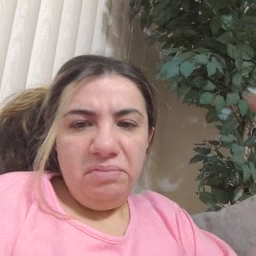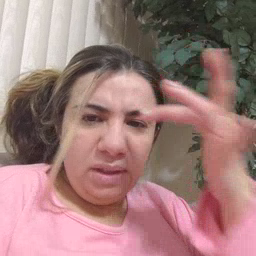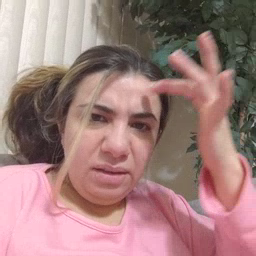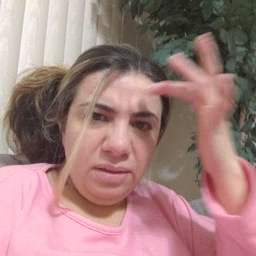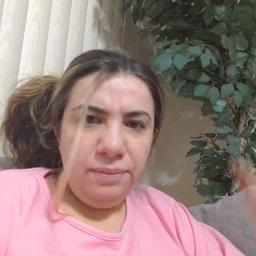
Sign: sick